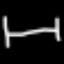
Label: bed